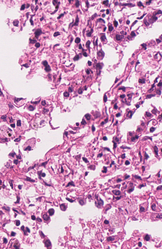
Tumor epithelial tissue: no
Tumor-associated stroma tissue: no
Normal tissue: yes